Field crop: maize
Growth stage: 2
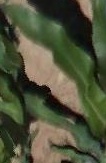
Species: maize